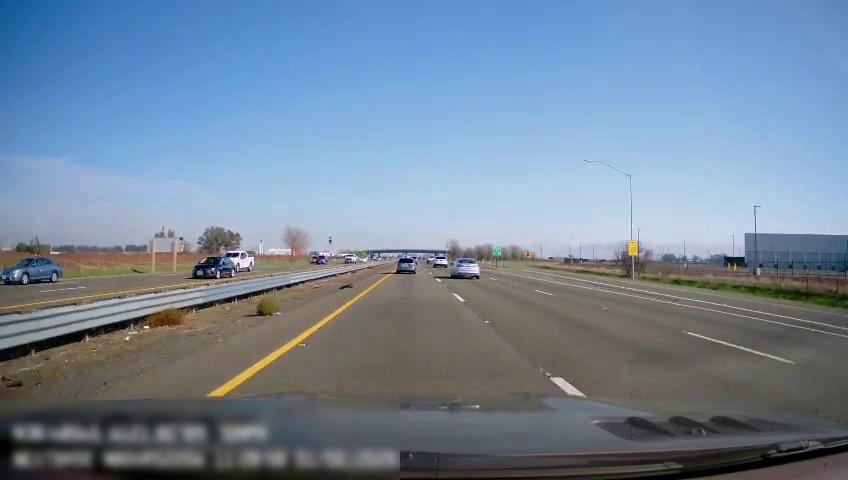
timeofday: Day
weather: Sunny
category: Drivable Space
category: Drivable Space
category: Vehicles | Car
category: Vehicles | Truck
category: Vehicles | Car
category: Vehicles | Car
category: Vehicles | Car
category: Vehicles | Truck
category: Vehicles | SUV
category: Vehicles | SUV
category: Vehicles | SUV
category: Lanes | Current Lane
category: Lanes | Current Lane
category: Lanes | Alternate Lane
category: Lanes | Alternate Lane
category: Lanes | Alternate Lane
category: Lanes | Alternate Lane
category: Lanes | Opposite Lane
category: Lanes | Opposite Lane
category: Lanes | Opposite Lane
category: Lanes | Opposite Lane
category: Traffic | Signs